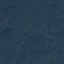
Land use / land cover: Forest